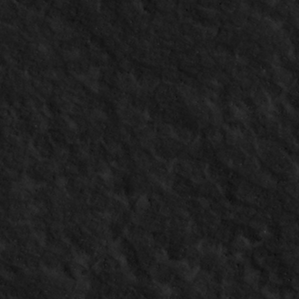
Label: non_frost